Question: Is there any way to draw icon/images/triangle anything inside the chart plot?
Like that image, this example, check the green triangle (the red mark is just to show). Is there any way to draw something like that inside?
I tried to using the legends, but it's kind hard to add a new one just for it.
Thanks

:
I tried using the API, but if I resize the page, the chart resize and the the image stays on the same, that's not good at all, I would like the image to remain on the side of the chart. Like the legend.
Does anyone know nice solution for it?
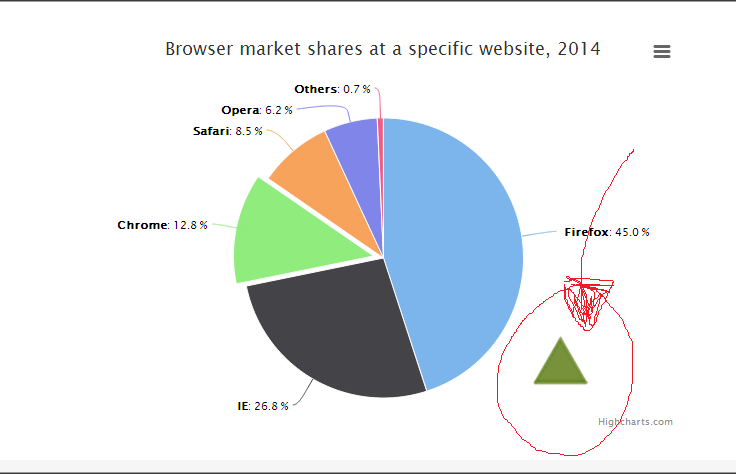
Answer: Use either <URL>.
Add the following code at the end:
'''
, function (chart) {
chart.renderer.text('^', 0, 0)
.attr({
align: 'right',
zIndex: 8
})
.css({
color: '#73903B',
fontSize: '48px'
})
.add()
.align({
align: 'right',
x: -10,
verticalAlign: 'bottom',
y: -40
});
});
'''
: <URL>
Reference:
<URL>
Other possible approaches:
- 'chart.plotWidth''chart.plotLeft''chart.plotHeight''marginRight'- 'left''top''labels'
Related Questions:
<URL>
<URL>
<URL>
<URL>